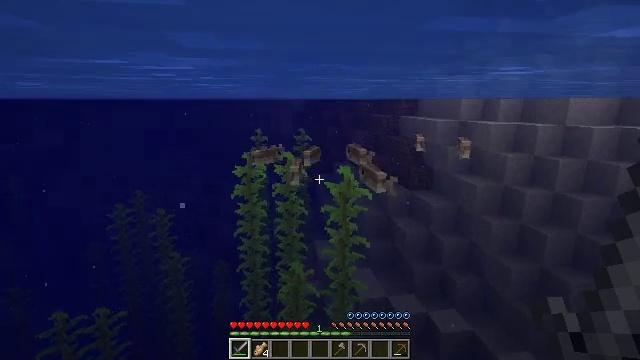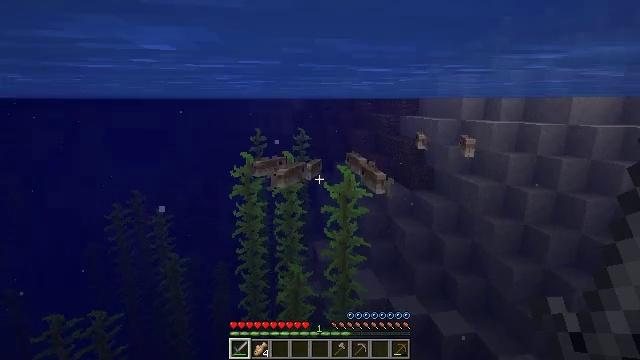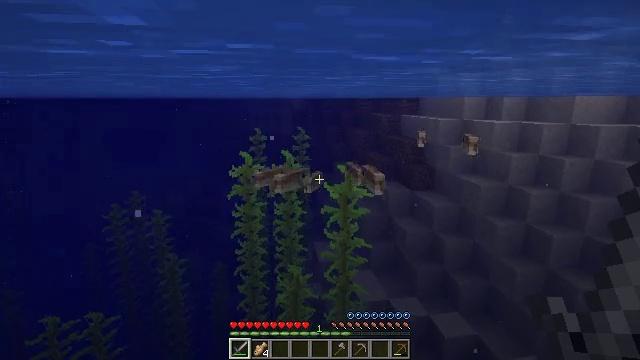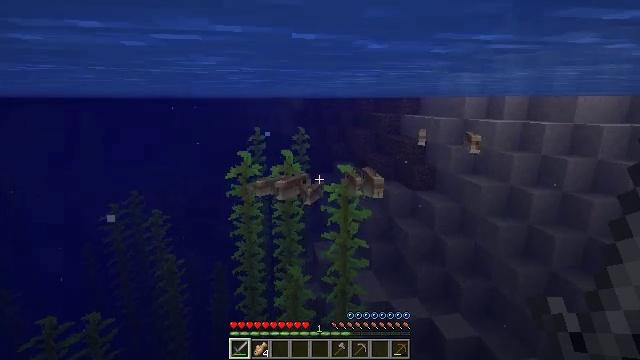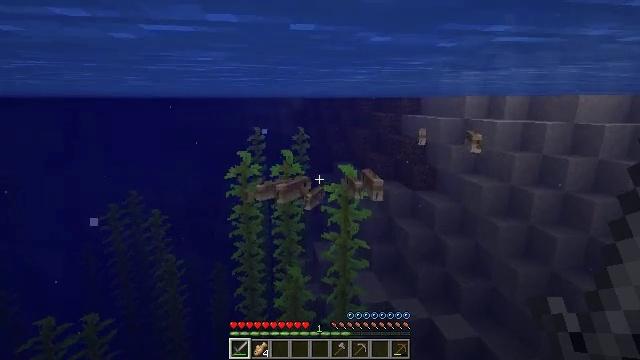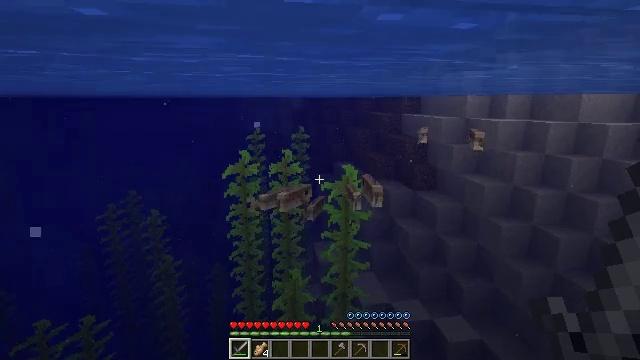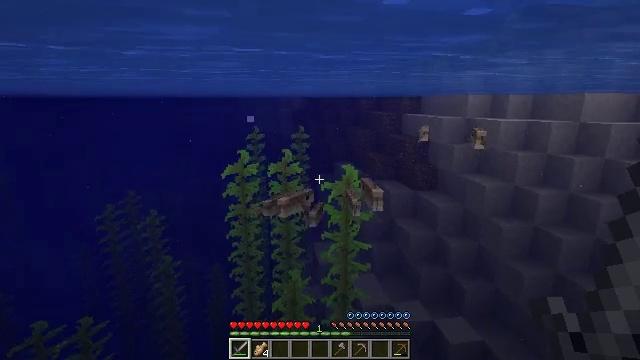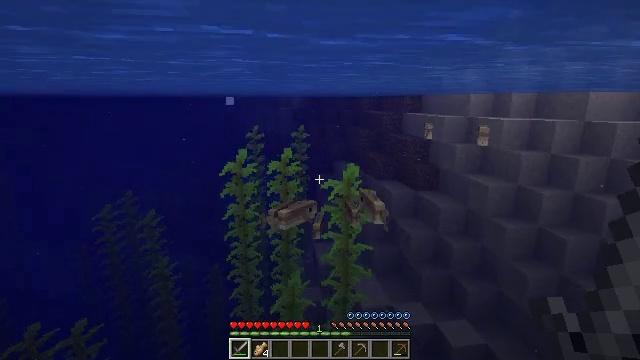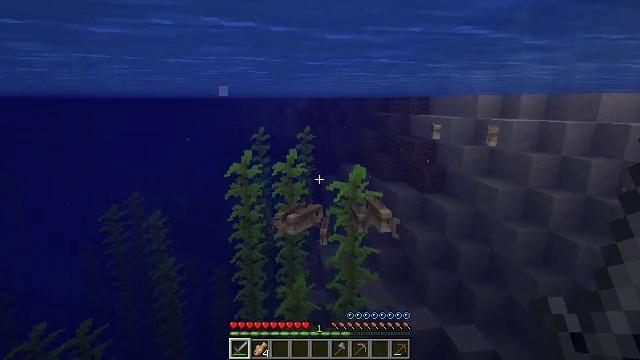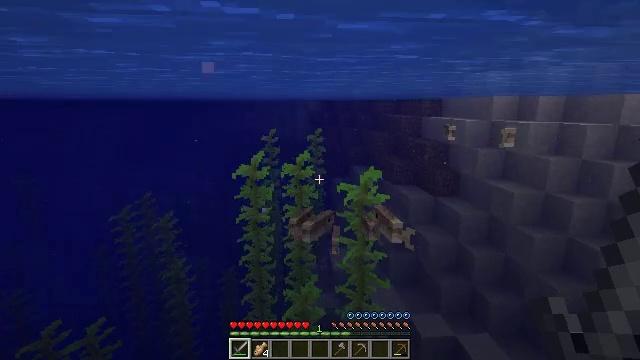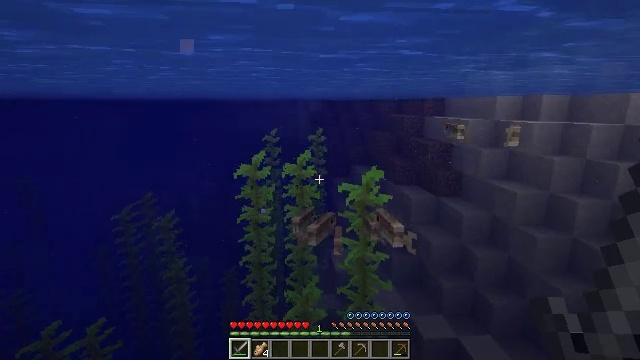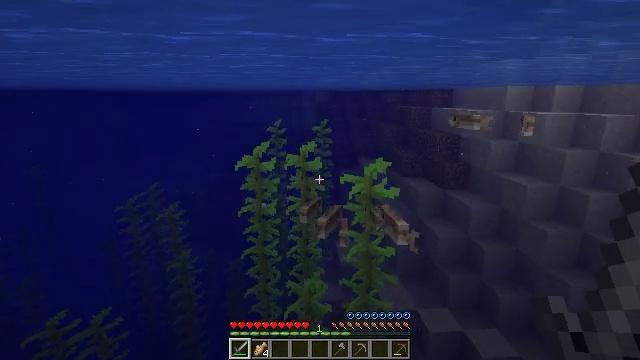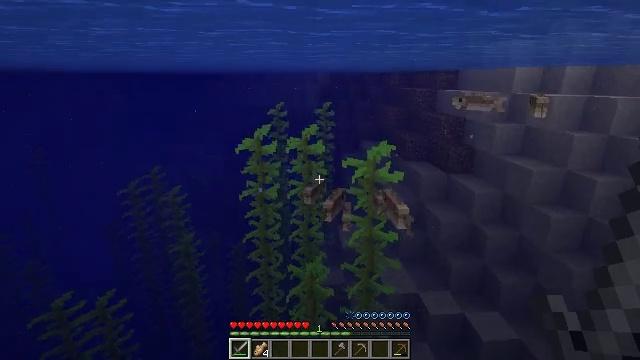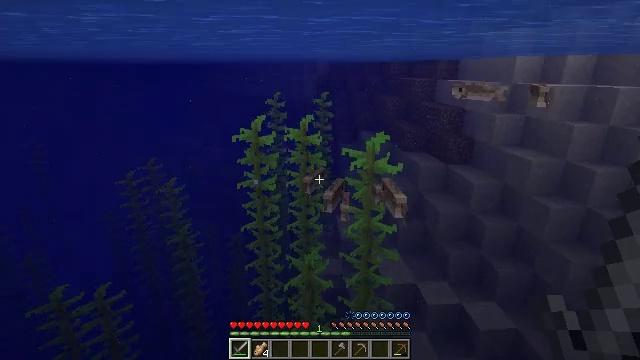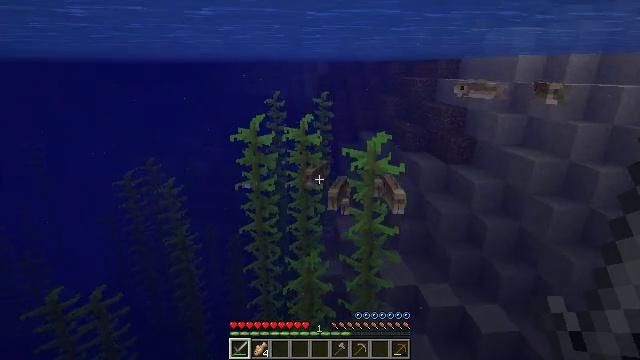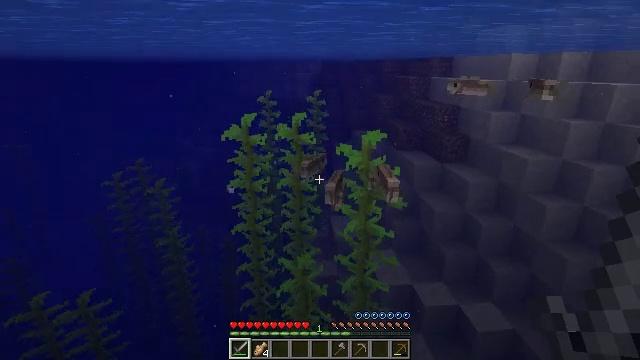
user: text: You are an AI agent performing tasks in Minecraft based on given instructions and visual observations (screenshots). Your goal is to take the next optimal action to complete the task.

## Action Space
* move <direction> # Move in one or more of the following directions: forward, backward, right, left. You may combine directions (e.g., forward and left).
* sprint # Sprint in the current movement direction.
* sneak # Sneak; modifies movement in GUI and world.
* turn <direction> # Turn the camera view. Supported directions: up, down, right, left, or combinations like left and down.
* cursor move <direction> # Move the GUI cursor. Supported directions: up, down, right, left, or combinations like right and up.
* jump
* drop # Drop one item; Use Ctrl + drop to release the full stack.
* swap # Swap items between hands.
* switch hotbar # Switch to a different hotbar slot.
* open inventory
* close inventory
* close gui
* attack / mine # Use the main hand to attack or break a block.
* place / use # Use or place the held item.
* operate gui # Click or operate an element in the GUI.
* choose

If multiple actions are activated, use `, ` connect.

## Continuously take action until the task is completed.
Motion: motion action
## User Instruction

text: Break kelp blocks underwater.
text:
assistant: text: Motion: move forward
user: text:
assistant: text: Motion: move forward
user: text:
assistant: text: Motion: move forward
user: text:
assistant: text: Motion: move forward
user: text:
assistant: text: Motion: move forward
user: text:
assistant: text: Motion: move forward
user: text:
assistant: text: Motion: move forward
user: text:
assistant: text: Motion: move forward, turn left
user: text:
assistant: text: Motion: move forward, turn left
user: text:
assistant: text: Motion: move forward
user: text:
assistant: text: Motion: move forward, turn left and down
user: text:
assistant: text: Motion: move forward, turn down
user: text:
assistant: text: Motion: move forward, turn down
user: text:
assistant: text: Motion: move forward
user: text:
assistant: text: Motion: move forward, turn right
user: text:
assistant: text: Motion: move forward, turn right
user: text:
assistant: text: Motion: move forward, turn right
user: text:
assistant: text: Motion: move forward, turn right and up
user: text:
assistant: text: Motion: move forward, turn right and up
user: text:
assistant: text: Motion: move forward, turn up
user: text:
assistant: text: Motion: move forward
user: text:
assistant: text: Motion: move forward
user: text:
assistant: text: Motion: move forward
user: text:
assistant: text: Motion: move forward, turn left and up
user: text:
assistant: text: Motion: move forward, turn left and up
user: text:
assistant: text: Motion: move forward, turn left and up
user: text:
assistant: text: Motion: move forward, turn left and up
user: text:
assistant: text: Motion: move forward, turn left and up
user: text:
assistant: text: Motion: move forward
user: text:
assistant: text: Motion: move forward